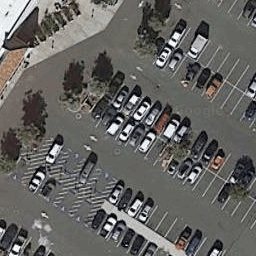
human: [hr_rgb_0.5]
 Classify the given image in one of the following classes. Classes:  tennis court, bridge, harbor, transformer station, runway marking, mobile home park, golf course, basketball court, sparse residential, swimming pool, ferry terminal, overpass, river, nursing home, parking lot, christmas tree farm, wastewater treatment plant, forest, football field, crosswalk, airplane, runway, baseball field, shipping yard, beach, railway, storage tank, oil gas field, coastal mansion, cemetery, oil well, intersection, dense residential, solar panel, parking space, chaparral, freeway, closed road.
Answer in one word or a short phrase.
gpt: parking lot